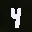
Label: 4